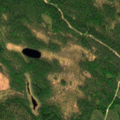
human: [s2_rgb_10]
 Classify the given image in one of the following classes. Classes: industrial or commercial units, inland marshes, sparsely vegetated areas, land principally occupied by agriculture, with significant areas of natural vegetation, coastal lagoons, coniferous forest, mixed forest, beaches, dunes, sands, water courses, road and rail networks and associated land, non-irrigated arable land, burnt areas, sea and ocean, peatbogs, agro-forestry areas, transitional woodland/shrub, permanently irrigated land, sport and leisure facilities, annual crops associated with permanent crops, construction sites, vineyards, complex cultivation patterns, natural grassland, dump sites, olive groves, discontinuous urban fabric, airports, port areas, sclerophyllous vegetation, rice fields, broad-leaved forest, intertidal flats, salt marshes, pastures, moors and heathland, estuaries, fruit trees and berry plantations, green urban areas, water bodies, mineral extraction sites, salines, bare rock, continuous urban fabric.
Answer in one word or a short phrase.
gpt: coniferous forest, mixed forest